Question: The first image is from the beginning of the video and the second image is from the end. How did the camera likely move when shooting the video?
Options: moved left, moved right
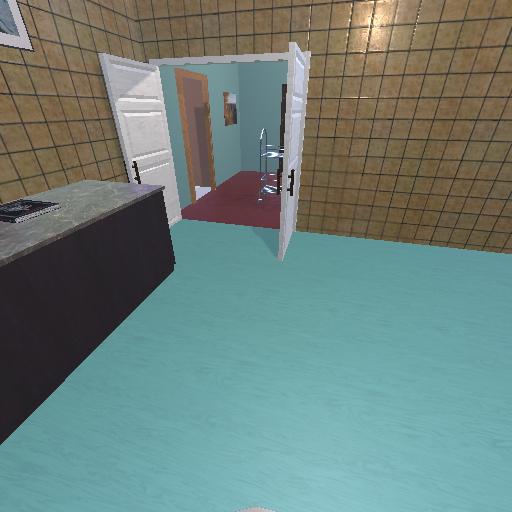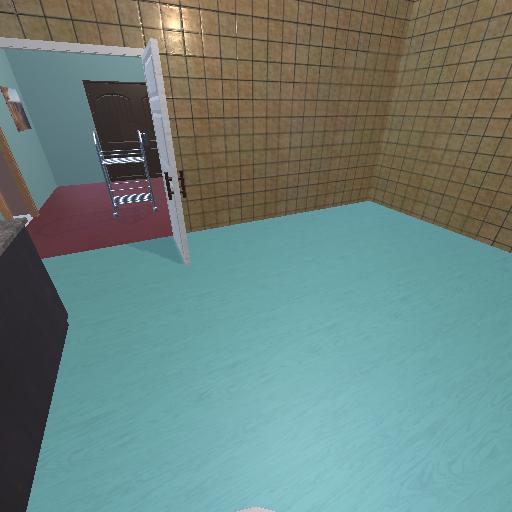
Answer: moved left